Question:
As the picture shown in attachment, what is the variable, if any, that controls the color of the title line of the directory? I'm trying to change the darkgreen to grey.
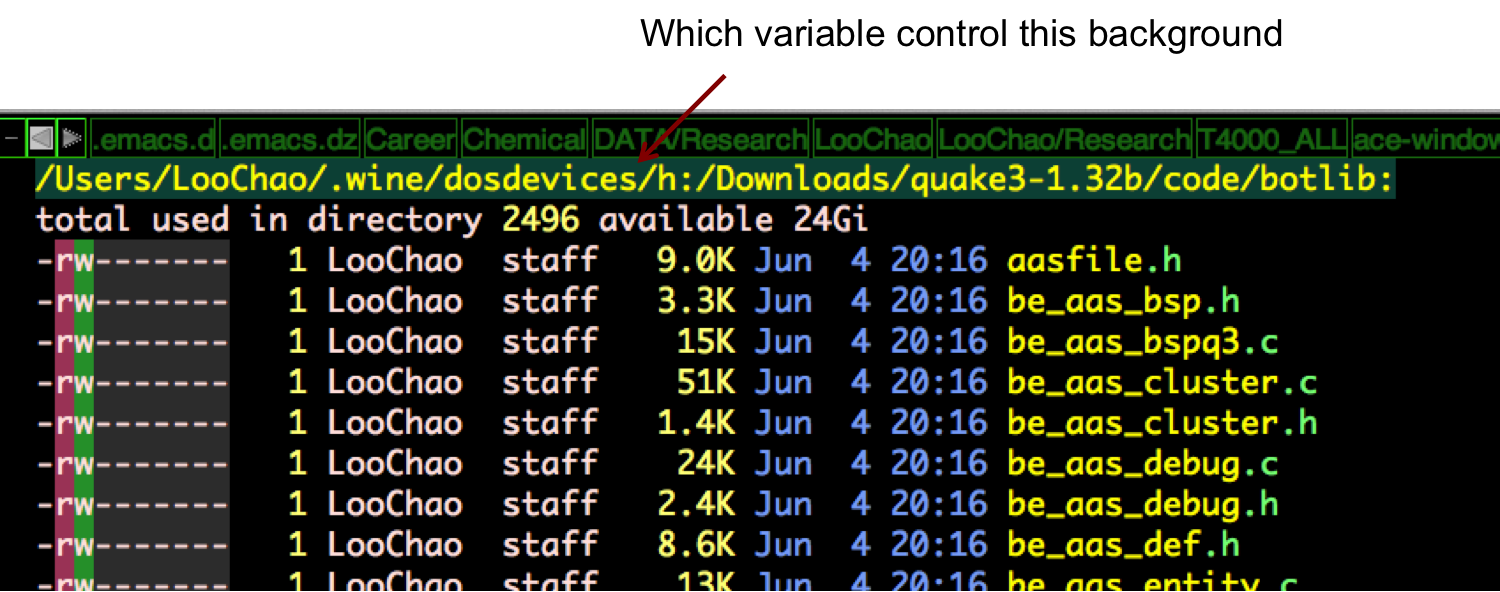
Answer: The screenshot you show indicates that you are using library <URL>.
The face in question is 'diredp-dir-heading'.
You can tell what the face is yourself, by asking Emacs. Put the cursor on the text that has that face and hit 'C-u C-x =', and you will see info about the character at point and its highlighting, i.e., including its face(s).
In this case, you see this:
'''
There are text properties here:
face diredp-dir-heading
fontified t
'''
with 'diredp-dir-heading' as a link. And if you click that link then you see a description of its attributes and a link 'customize this face'. If you click that link then you are taken to a Customize buffer for customizing the face. There, you can change its appearance and save your changes.
Note that there is no that controls the appearance here, that is, not a variable in the Emacs (Lisp) sense. Instead, there is a that controls it. And just as you can set a variable value so can you set the attributes (appearance) of a face.